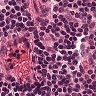
Metastatic tissue present: no